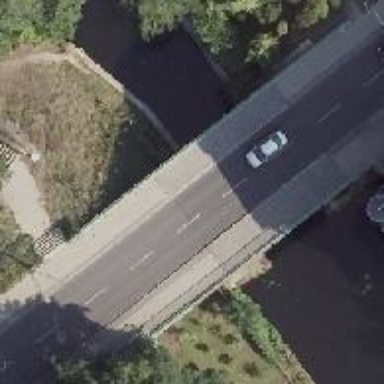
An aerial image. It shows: Tertiary road with asphalt surface on bridge. The road has lane markings and both sidewalks also have asphalt surface.